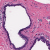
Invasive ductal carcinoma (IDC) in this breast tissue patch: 0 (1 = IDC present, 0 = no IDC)